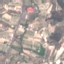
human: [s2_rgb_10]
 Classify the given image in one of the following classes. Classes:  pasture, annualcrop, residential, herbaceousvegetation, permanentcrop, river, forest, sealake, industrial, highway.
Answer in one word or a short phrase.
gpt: PermanentCrop